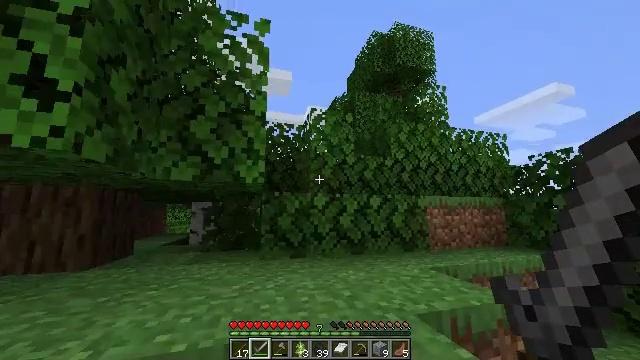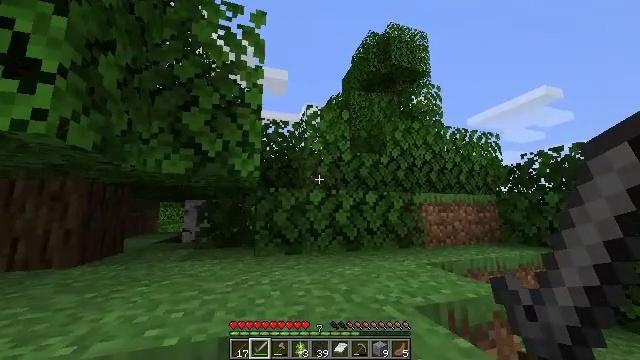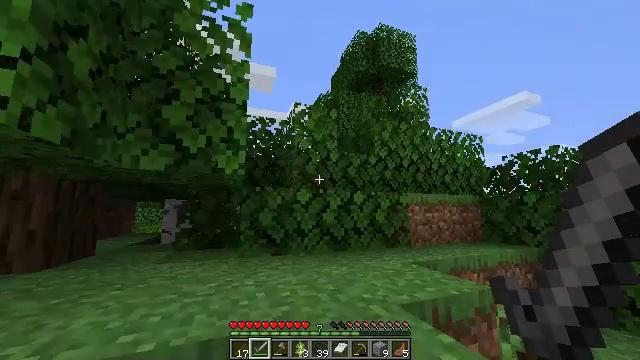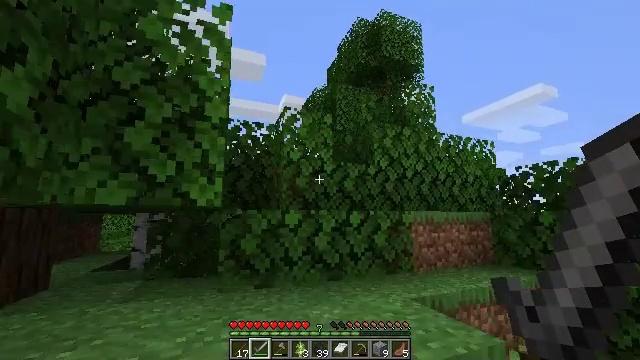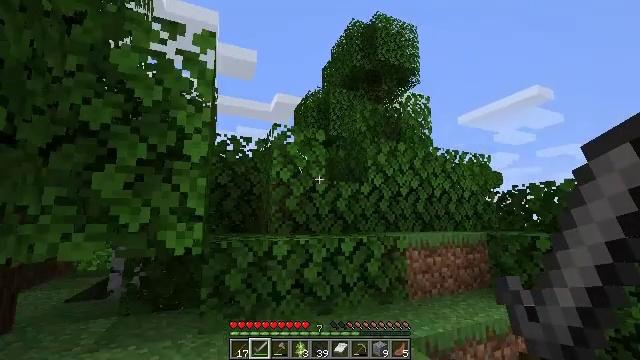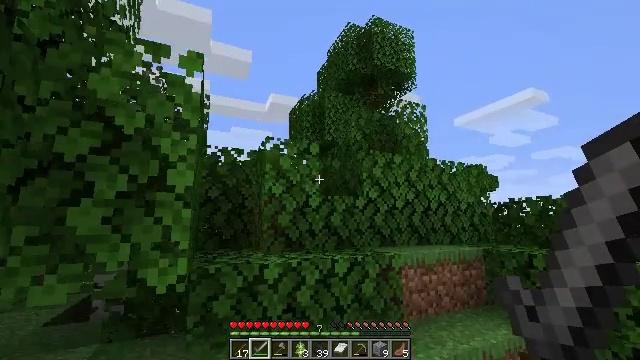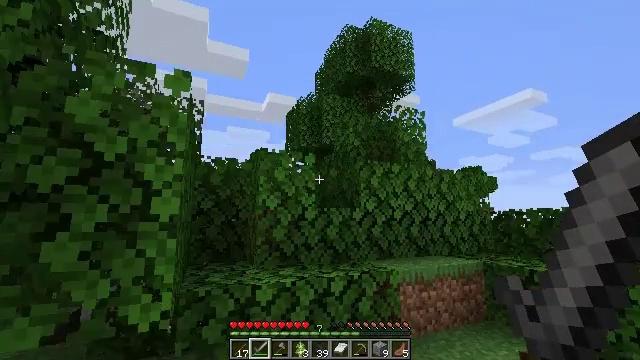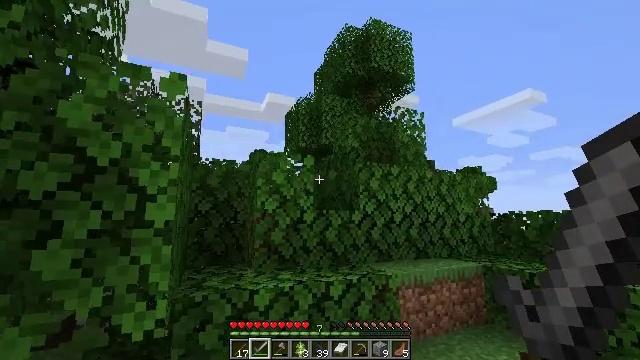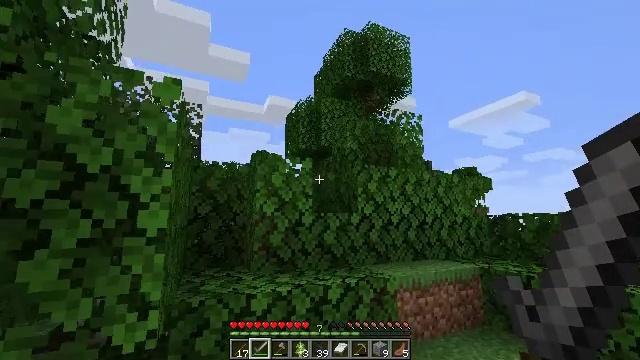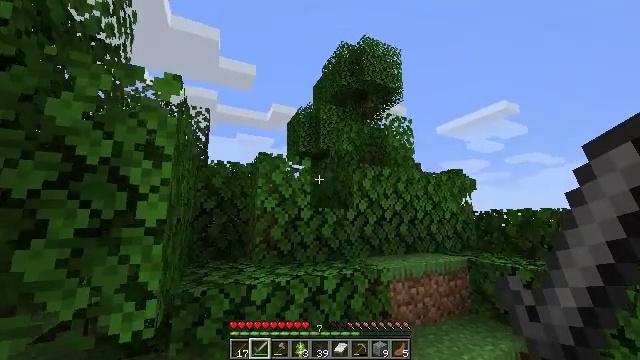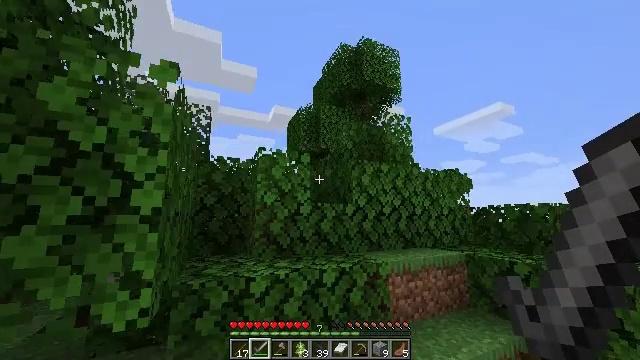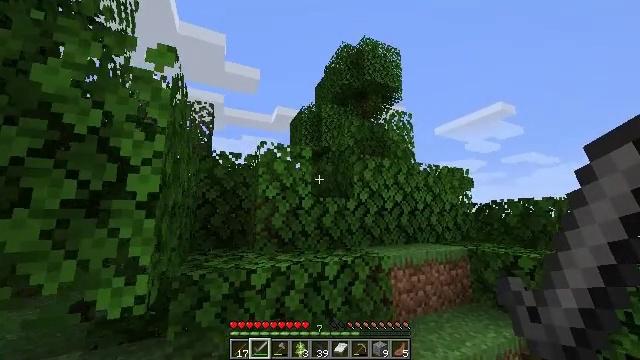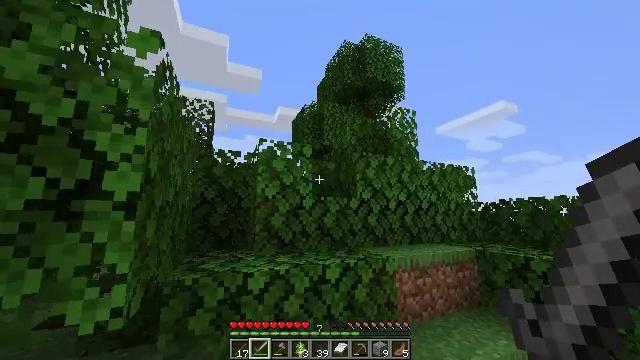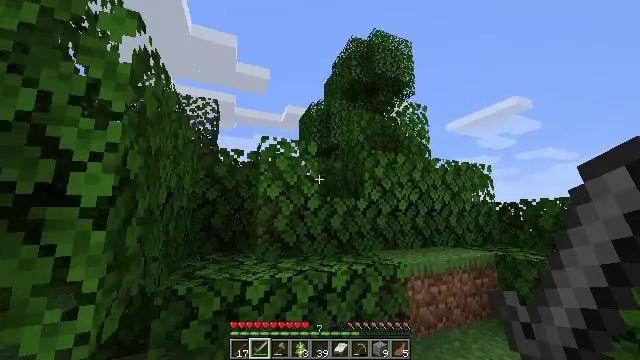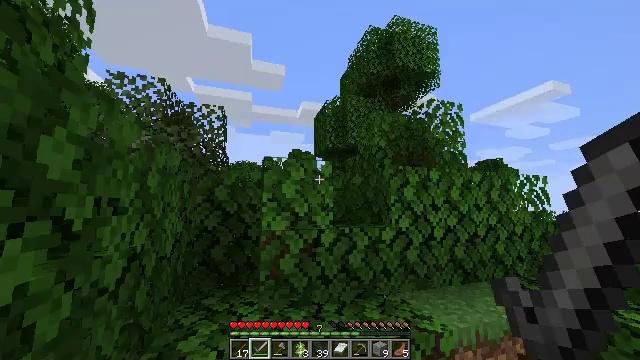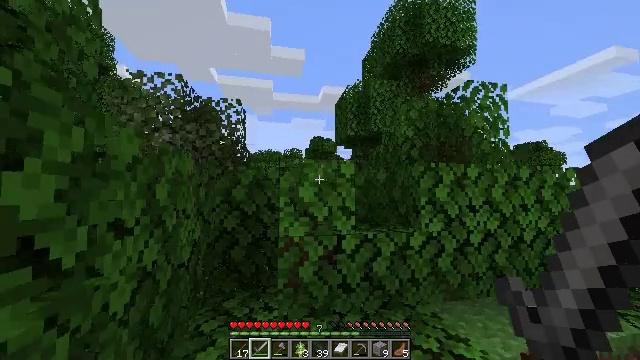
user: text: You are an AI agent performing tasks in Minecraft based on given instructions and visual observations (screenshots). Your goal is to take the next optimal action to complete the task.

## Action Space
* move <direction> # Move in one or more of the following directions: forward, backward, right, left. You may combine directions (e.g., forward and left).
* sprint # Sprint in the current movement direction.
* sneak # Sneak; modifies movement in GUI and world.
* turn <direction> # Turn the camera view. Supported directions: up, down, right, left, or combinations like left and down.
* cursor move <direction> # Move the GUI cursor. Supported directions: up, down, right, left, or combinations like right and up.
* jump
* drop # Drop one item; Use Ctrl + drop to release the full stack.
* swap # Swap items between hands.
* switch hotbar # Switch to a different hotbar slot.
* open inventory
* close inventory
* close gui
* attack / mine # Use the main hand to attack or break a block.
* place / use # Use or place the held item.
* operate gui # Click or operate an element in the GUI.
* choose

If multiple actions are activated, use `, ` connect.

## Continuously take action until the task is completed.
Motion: motion action
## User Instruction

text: Break oak leaves from the trees.
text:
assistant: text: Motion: move forward, sprint, turn right, jump
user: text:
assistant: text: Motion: move forward, sprint, turn right, jump
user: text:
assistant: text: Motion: move forward, sprint, turn right, jump
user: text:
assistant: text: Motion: move forward, sprint, turn right, jump
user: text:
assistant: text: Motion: move forward, sprint, turn right, jump
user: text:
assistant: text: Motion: move forward, sprint, jump
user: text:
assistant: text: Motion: move forward, sprint, jump
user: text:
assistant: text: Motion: move forward, sprint, jump
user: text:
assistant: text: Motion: move forward, sprint, jump
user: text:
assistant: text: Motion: move forward, sprint, jump
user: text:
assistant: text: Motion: move forward, sprint, jump
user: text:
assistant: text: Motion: move forward, sprint, jump
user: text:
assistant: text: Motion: move forward, sprint, turn left, jump
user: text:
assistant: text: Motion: move forward, sprint, turn left and down, jump
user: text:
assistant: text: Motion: move forward, sprint, turn left and down, jump
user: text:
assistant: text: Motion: move forward, sprint, turn left and down, jump
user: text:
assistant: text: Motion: move forward, sprint, turn left and down, jump
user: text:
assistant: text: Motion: move forward, sprint, turn left and down, jump
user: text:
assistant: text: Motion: move forward, sprint, turn left and down, jump
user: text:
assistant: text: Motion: move forward, sprint, turn left and down, jump
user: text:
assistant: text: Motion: move forward, sprint, turn left and down, jump
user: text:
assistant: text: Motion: move forward, sprint, turn left and down, jump
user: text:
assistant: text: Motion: move forward, sprint, turn left and down, jump
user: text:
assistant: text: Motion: move forward, sprint, turn left and down, jump
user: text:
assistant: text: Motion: move forward, sprint, turn left and down, jump
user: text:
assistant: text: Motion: move forward, sprint, turn left, jump
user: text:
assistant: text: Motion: move forward, sprint, turn left, jump
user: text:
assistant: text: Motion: move forward, sprint, turn left, jump
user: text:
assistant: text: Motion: move forward, sprint, turn left and up, jump
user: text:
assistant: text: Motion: move forward, sprint, turn left and up, jump